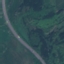
Land use / land cover class: Highway